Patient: sex M, age 65
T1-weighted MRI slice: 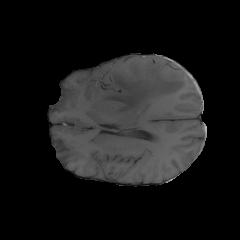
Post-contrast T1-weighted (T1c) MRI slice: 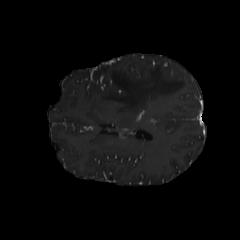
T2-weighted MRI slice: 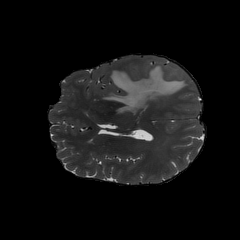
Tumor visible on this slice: yes
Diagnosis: Glioblastoma, IDH-wildtype
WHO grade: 4